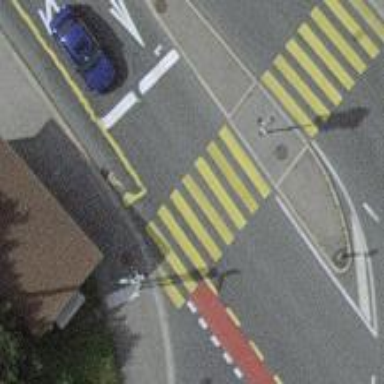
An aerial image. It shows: Kerb barrier.